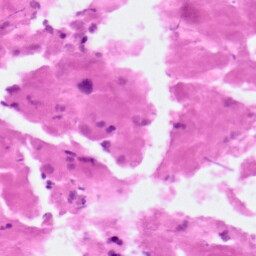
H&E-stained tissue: Pancreatic